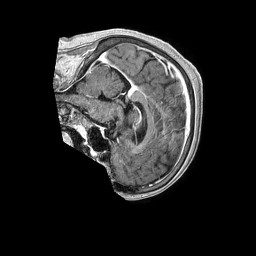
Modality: T1w
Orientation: sagittal
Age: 59
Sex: female
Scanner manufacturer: philips
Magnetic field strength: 1.5 T
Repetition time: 0.007774 s
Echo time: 0.003535 s